Field crop: tomato
Growth stage: 2
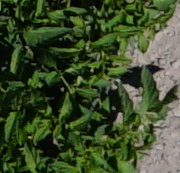
Species: tomato